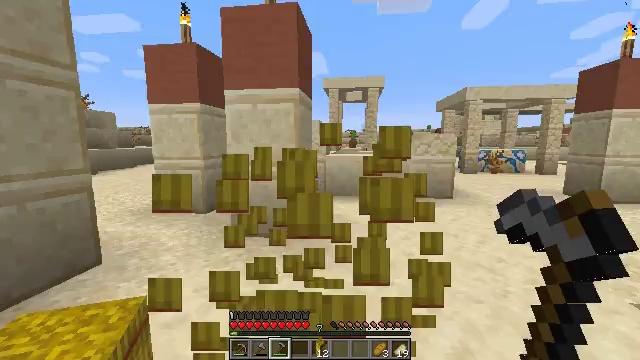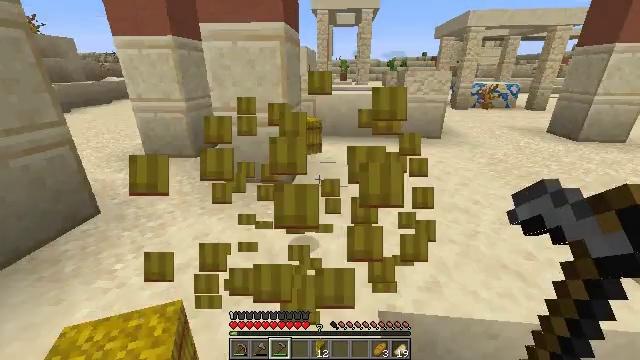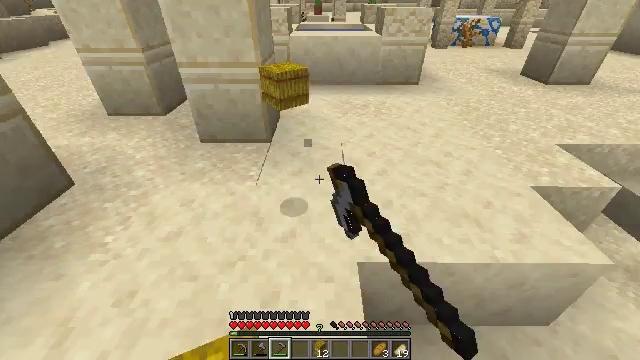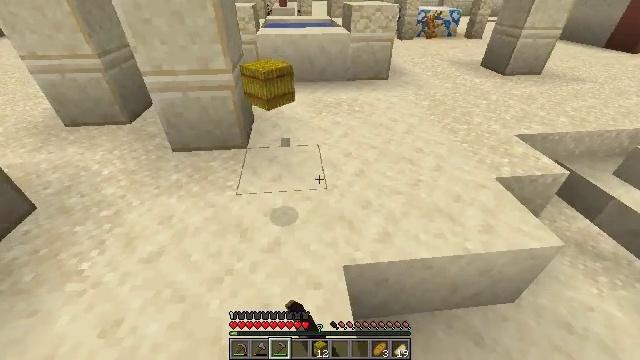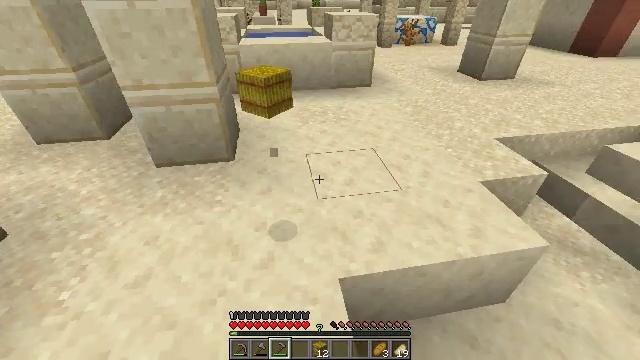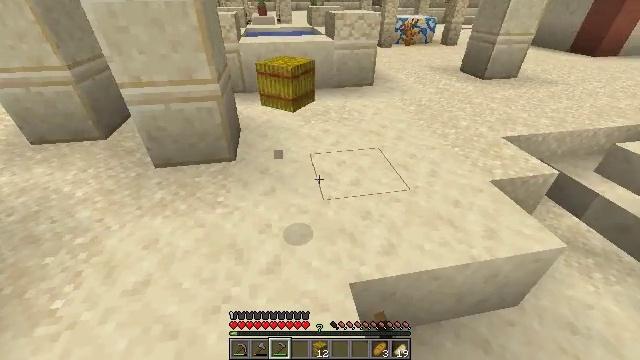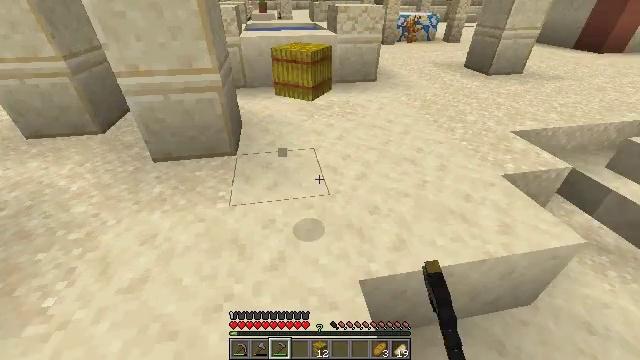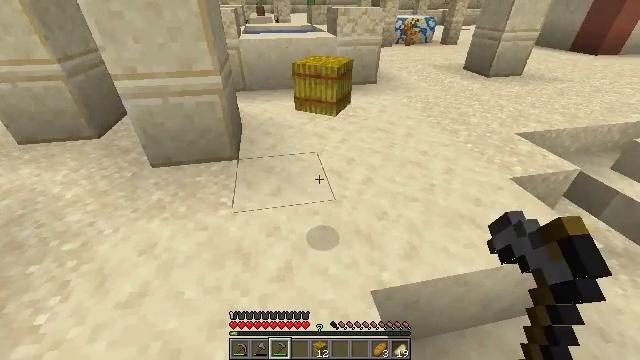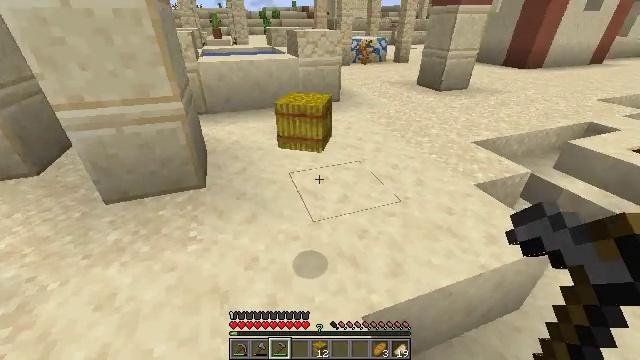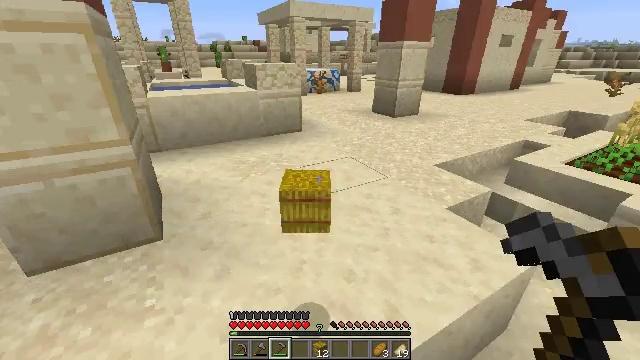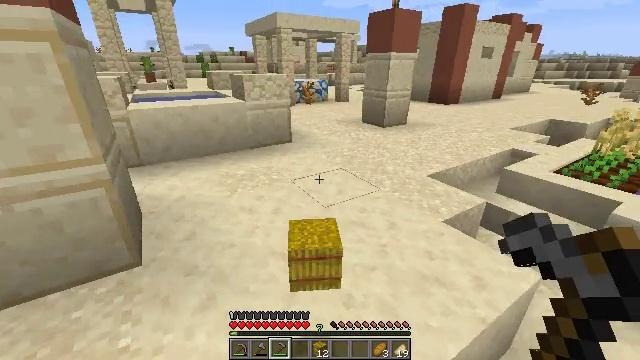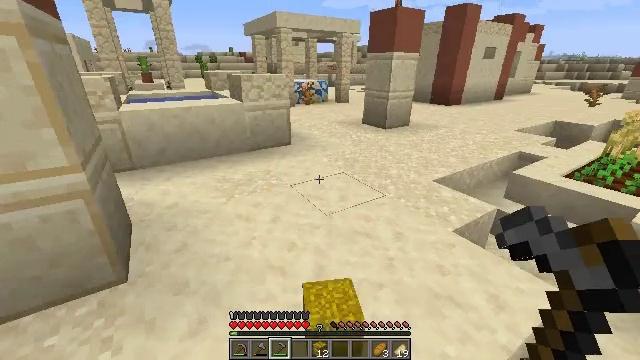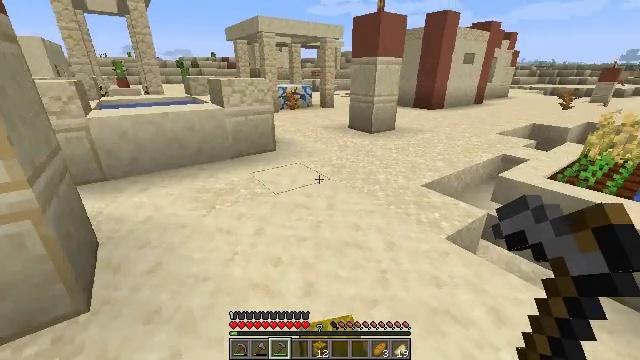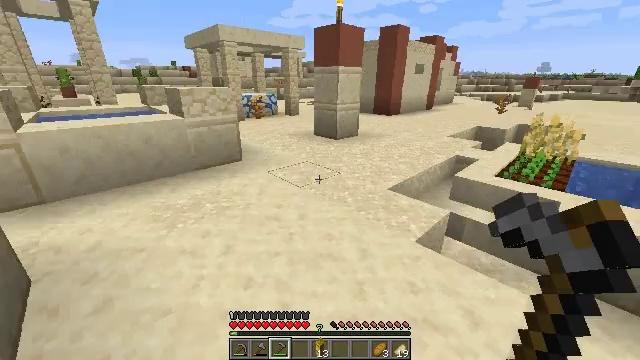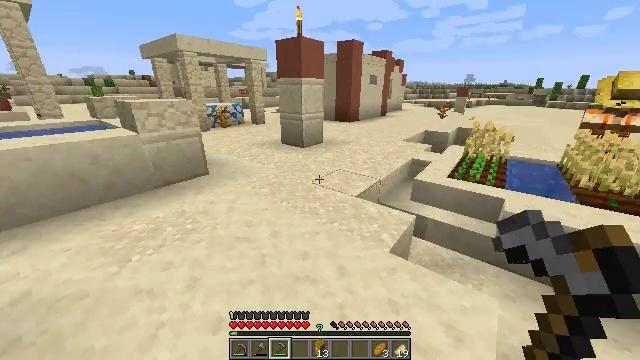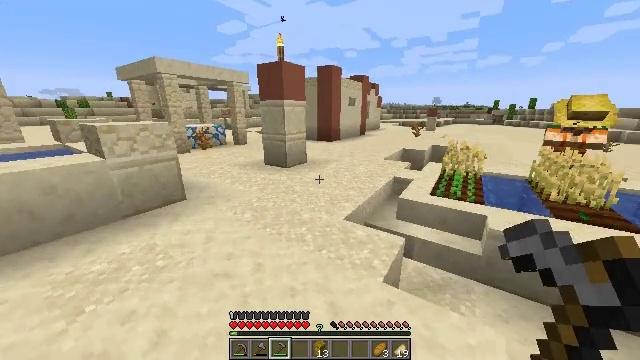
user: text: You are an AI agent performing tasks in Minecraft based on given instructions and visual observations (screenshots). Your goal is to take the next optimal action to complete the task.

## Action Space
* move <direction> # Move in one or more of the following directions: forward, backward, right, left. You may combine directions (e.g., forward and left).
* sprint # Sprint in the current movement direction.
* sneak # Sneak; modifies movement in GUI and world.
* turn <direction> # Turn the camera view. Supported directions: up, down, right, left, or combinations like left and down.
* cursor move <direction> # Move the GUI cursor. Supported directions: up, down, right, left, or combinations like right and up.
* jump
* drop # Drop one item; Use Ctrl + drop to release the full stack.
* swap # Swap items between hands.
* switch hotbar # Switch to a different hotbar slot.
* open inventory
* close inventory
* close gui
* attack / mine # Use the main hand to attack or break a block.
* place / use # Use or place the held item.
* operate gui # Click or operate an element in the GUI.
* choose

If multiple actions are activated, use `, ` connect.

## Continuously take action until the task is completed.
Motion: motion action
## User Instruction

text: Get wheat from the farmland.
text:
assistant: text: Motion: move forward, turn right and down, attack / mine, jump
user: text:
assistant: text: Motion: move forward and move left, turn right and down, jump
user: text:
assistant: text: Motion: move forward and move left, turn right and down, jump
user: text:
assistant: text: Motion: move forward and move left, turn right and up
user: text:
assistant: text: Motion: move forward and move left
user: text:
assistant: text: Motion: move forward and move left
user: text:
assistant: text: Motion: move forward and move left
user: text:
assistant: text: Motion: move forward and move left, turn right and up
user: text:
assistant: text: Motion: move forward, turn right and up
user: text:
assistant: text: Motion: move forward, turn right and up
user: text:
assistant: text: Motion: move forward
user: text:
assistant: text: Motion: move forward, sprint, turn right
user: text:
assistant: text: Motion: move forward, sprint, turn right and up
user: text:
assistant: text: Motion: move forward, sprint, turn right
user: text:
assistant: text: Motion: move forward, sprint, turn right and up
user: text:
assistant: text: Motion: move forward, sprint
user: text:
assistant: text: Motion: move forward, sprint
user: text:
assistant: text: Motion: move forward, sprint
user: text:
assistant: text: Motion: move forward, sprint
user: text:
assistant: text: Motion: move forward, sprint
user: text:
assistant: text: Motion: move forward, sprint
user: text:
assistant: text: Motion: move forward, sprint, turn right and down
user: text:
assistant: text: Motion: move forward, sprint, turn right and down
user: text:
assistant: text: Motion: move forward, sprint, turn right and down
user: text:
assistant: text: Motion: move forward, sprint, turn right and down
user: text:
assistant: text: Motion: move forward, sprint, turn right and down, jump
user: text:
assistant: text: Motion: move forward, sprint, turn right and down, jump
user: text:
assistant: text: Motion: move forward, sprint, turn right, jump
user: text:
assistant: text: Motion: move forward and move left, sprint, jump
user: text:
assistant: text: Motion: move forward and move left, sprint, jump